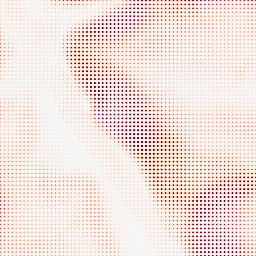
Category: morphological
Decomposition family: morphological_gradient
Decomposition parameters: size: 10
shape: disk
Upsampling method: sinc_blackman
Upsampling parameters: scale: 8
kernel_size: 4
Upsampling scale: 8